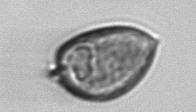
Label: Prorocentrum_micans